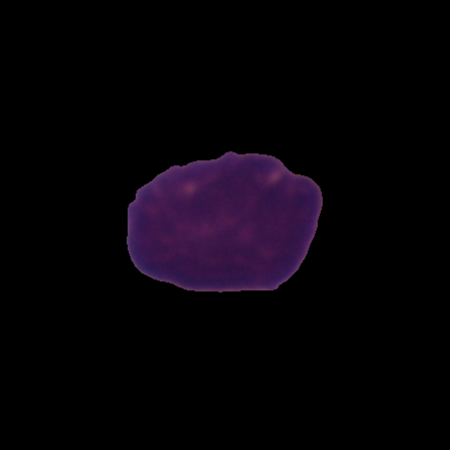
Label: healthy